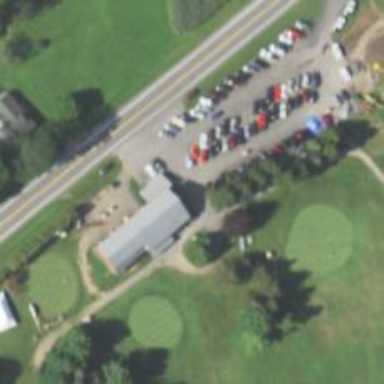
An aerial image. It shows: Path for both roads and golfers.